The image folds the raw vibration samples of a bearing signal into a 2-D grayscale square (signal-to-image encoding). Determine the bearing's health state. Answer with exactly one of: normal, inner_race, outer_race, ball.
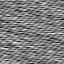
Answer: normal